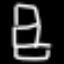
Label: chair